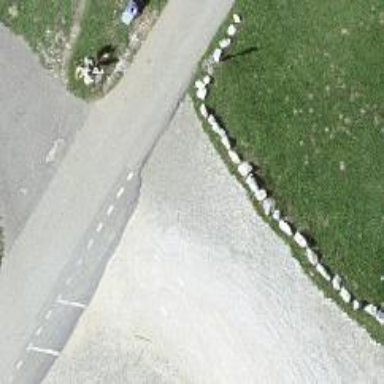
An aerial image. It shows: Block barrier.